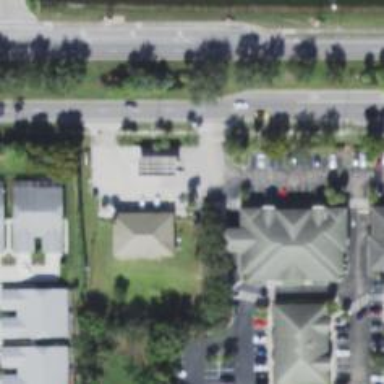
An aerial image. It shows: Convenience shop.